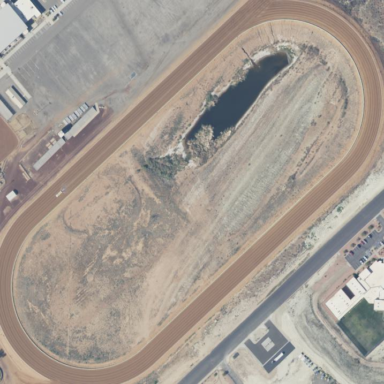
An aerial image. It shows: Dirt track used for horse racing on leisure land.